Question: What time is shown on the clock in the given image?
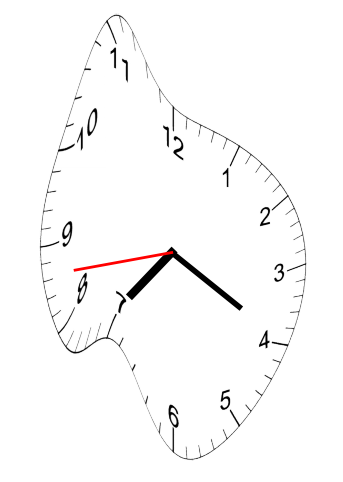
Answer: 07:19:43